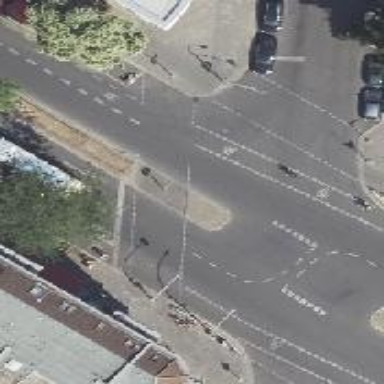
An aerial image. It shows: Crossing with traffic signals.